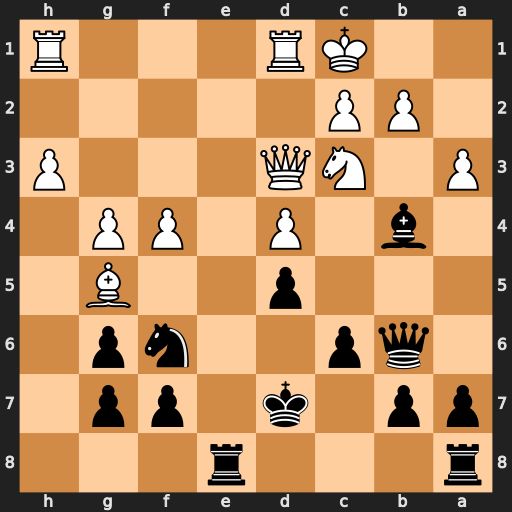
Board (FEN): r3r3/pp1k1pp1/1qp2np1/3p2B1/1b1P1PP1/P1NQ3P/1PP5/2KR3R
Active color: b
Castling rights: -
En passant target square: -
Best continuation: Bxc3 Qxc3 Ne4